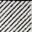
Piece: xx